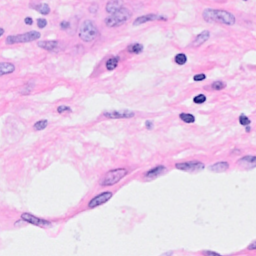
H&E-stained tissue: Breast